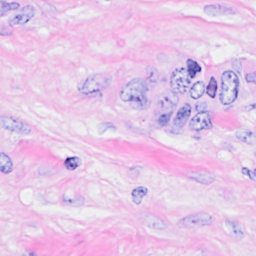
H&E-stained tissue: Breast